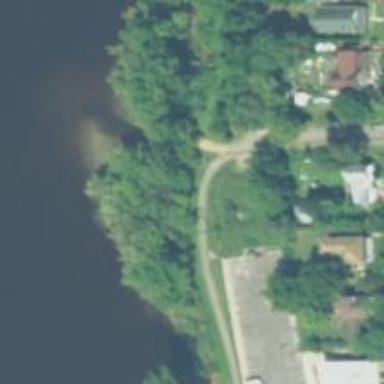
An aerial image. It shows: Slipway on service road for leisure land activities.